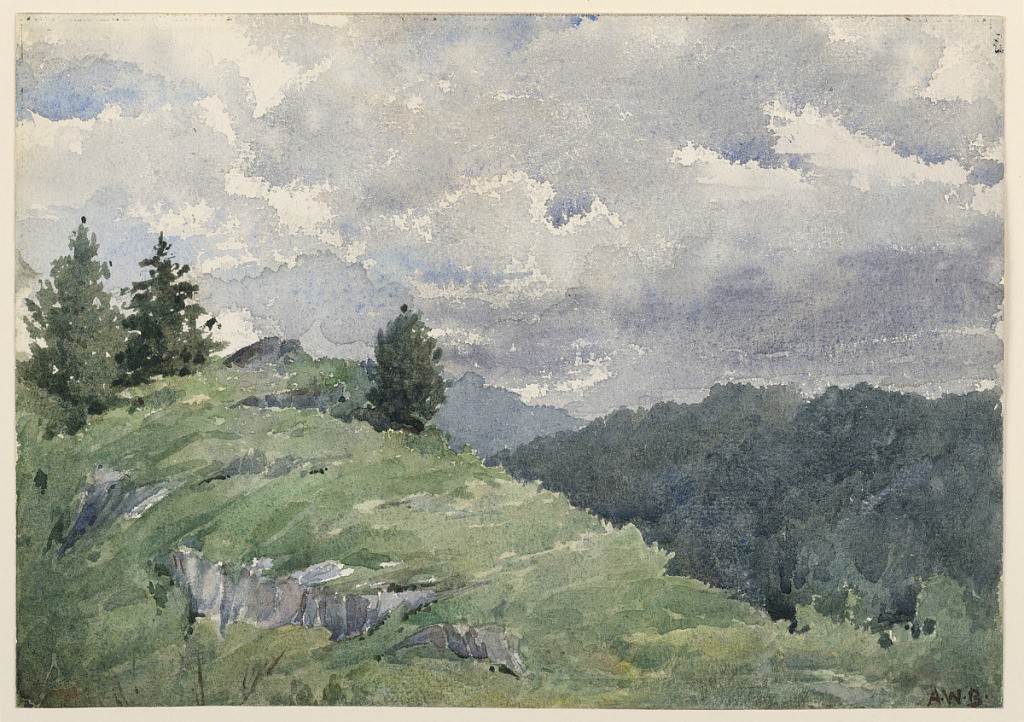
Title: Landscape
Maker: Arnold William Brunner, American, 1857–1925
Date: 1891
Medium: Graphite, brush and watercolor on paper
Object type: Drawing
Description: View from the top of a steep incline with mountains in the background.